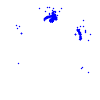
Particle: electron